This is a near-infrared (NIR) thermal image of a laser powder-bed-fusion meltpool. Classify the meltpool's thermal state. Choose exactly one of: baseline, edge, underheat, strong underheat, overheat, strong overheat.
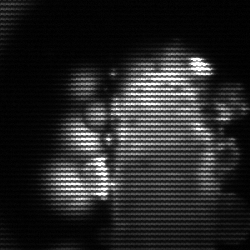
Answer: strong underheat